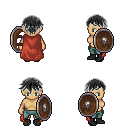
a pixel art fantasy rpg character, female body template, human, tanned skin, maroon cape, teal pants, gray short bangs hairstyle, black shoes, shield, four views (front, back, left, right), 2x2 character sprite sheet, small pixel art, hard edges, no anti-aliasing